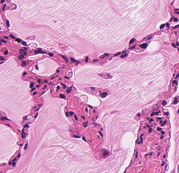
Tumor epithelial tissue: no
Tumor-associated stroma tissue: no
Normal tissue: yes